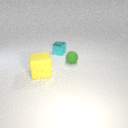
small green rubber sphere in front of small cyan metal cube